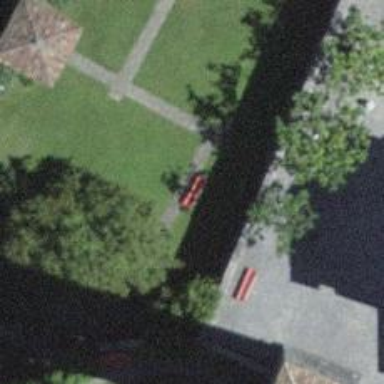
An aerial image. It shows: Red bench.